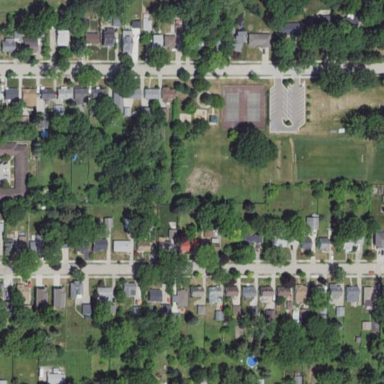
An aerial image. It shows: Residential area composed of single-family homes.